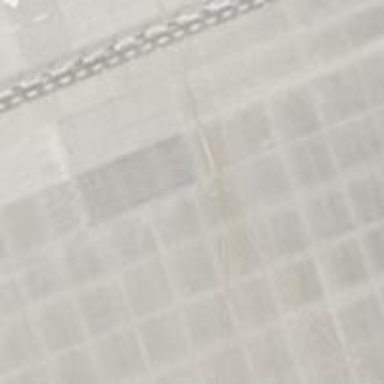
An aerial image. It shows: Taxiway at the airport with concrete surface.